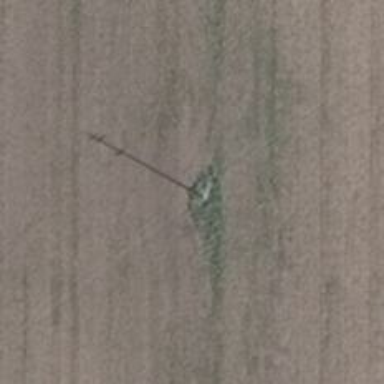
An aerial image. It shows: Power pole.